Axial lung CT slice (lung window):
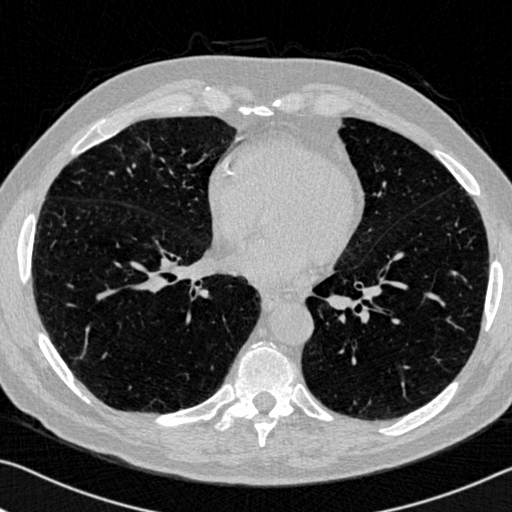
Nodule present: no